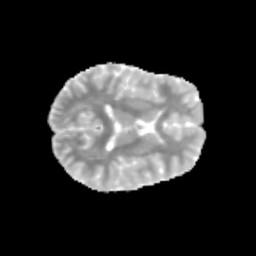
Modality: MD
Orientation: axial
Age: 10
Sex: female
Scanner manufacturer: siemens
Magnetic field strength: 3 T
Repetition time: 3.8 s
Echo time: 0.07 s